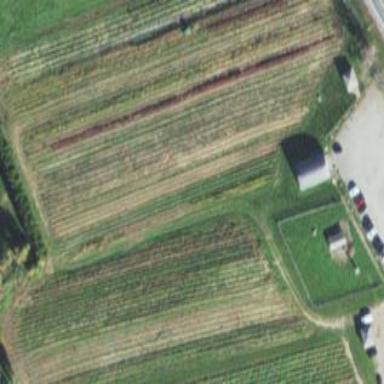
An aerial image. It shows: Agricultural area used as orchard.